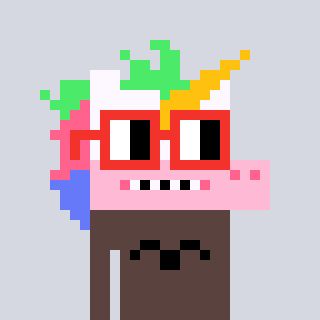
a pixel art character with square red glasses, a unicorn-shaped head and a darkbrown-colored body on a cool background